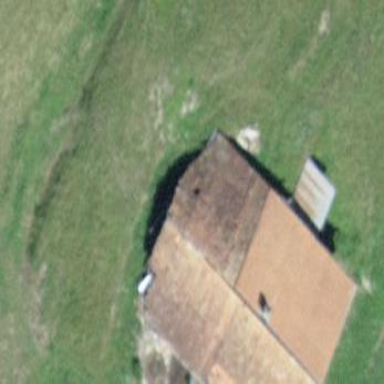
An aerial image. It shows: Farm building.